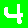
Digit: 4